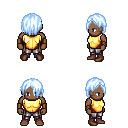
a pixel art fantasy rpg character, male body template, human, dark skin, gold chest armor, metal pants, white cyan bangs hairstyle, leather bracers, brown shoes, four views (front, back, left, right), 2x2 character sprite sheet, small pixel art, hard edges, no anti-aliasing